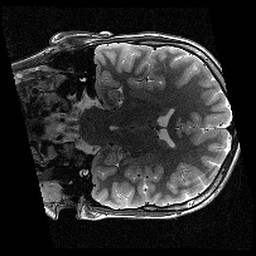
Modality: T2w
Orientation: coronal
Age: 11
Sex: male
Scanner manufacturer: siemens
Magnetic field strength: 3 T
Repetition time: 9.23 s
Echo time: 0.067 s